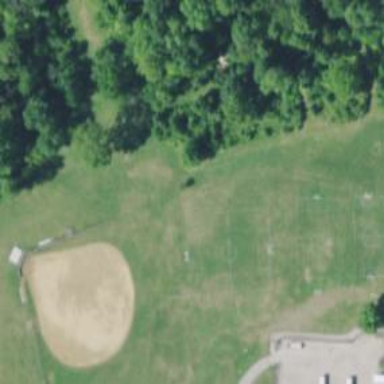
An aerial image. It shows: Disc golf basket.